Breast ultrasound image
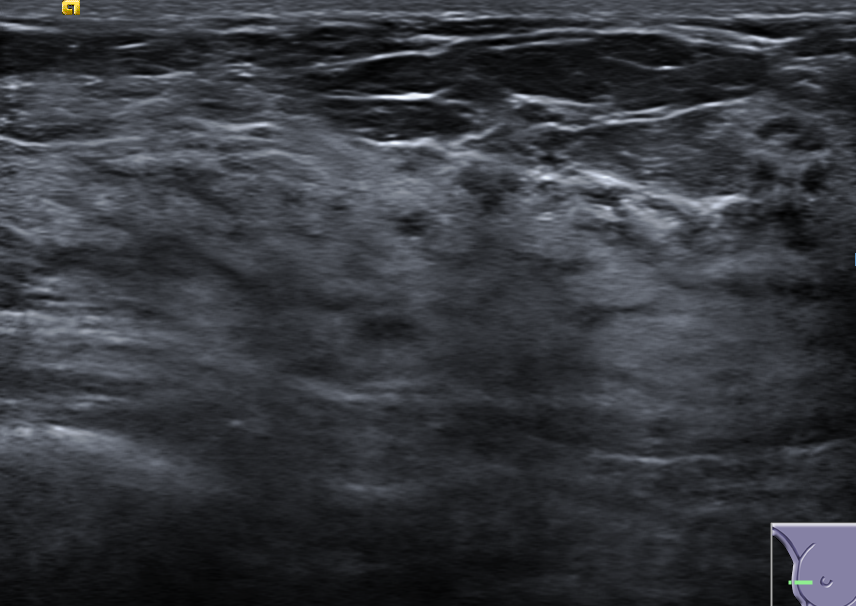
Diagnosis: normal